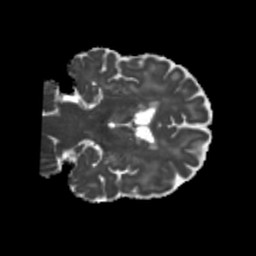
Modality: MD
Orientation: coronal
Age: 78
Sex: male
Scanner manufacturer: siemens
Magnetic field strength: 3 T
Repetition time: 5.25 s
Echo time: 0.08 s